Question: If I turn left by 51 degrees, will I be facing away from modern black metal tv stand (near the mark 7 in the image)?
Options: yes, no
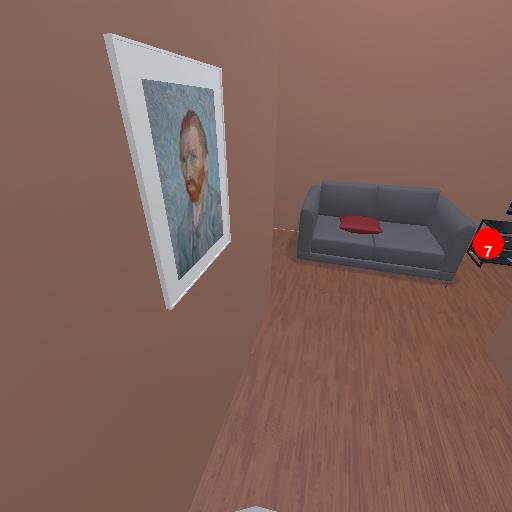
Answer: yes